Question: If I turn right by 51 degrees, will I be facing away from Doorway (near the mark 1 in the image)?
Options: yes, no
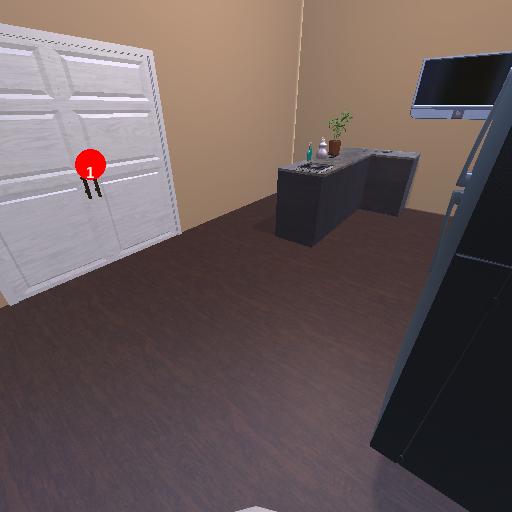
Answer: yes